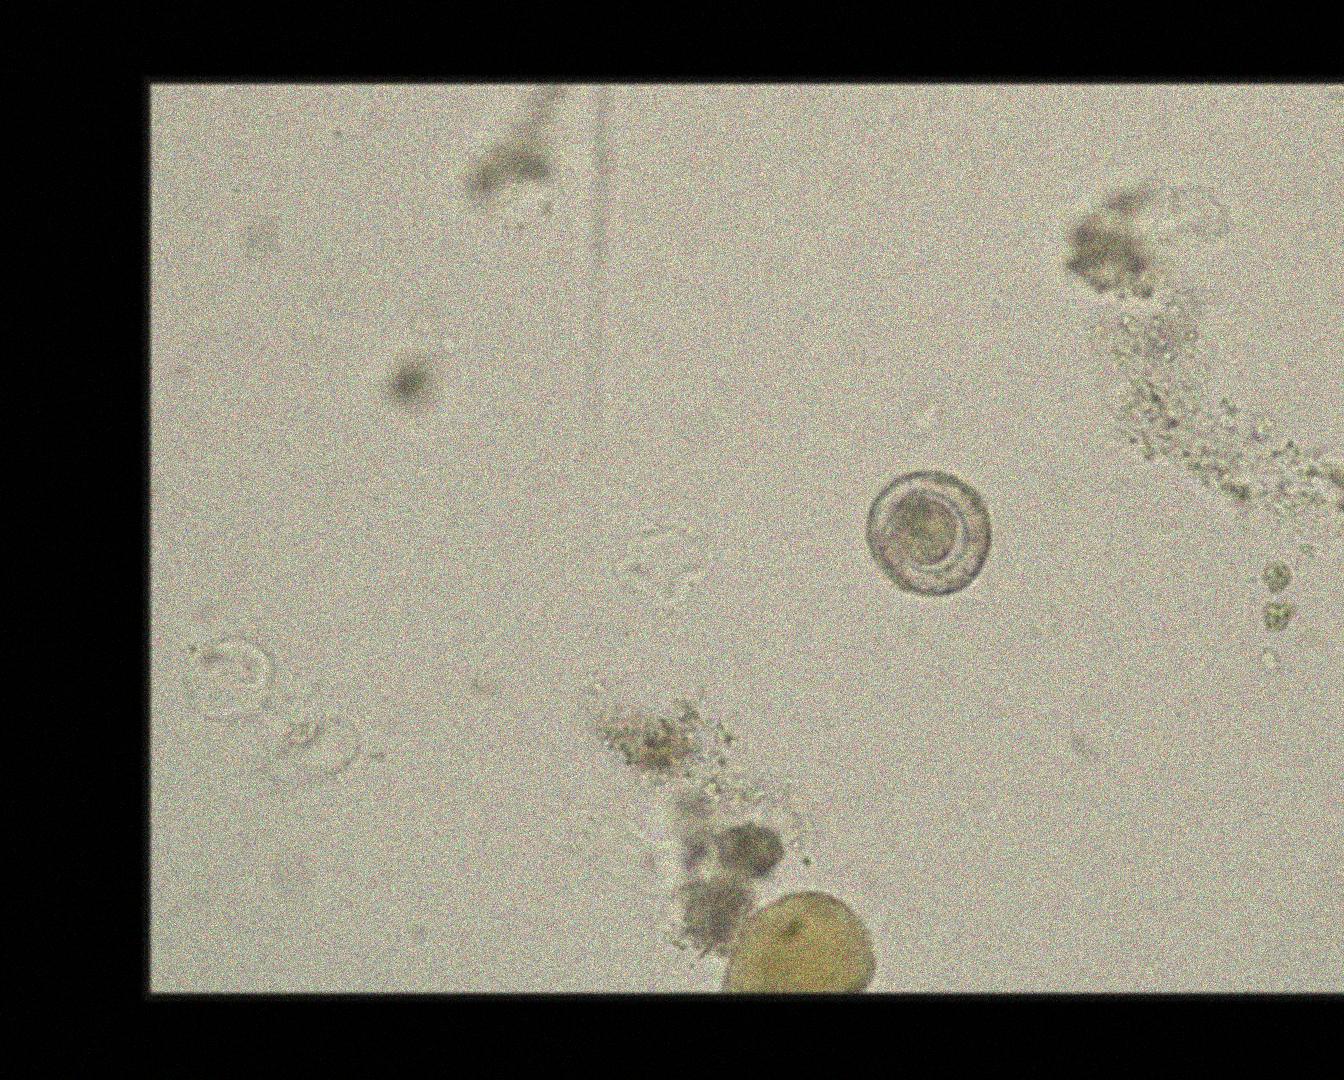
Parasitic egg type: Hymenolepis nana